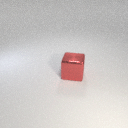
large red metal cube